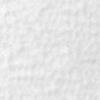
Label: no_change